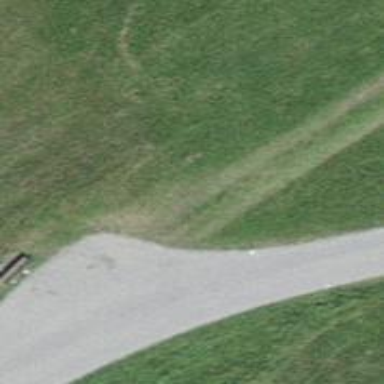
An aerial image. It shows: Bench for seating.